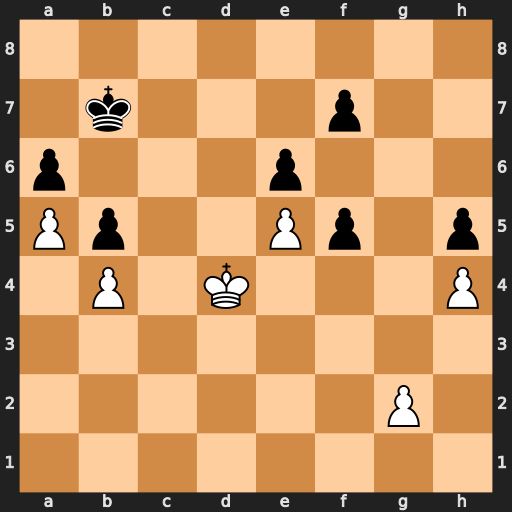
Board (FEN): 8/1k3p2/p3p3/Pp2Pp1p/1P1K3P/8/6P1/8
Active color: w
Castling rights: -
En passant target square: -
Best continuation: Kc5 Kc7 g3 f6 exf6